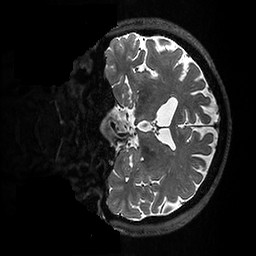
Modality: T2w
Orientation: coronal
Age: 71
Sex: male
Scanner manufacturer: ge
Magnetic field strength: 3 T
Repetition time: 3.202 s
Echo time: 0.06643 s